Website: apple
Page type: address-validator
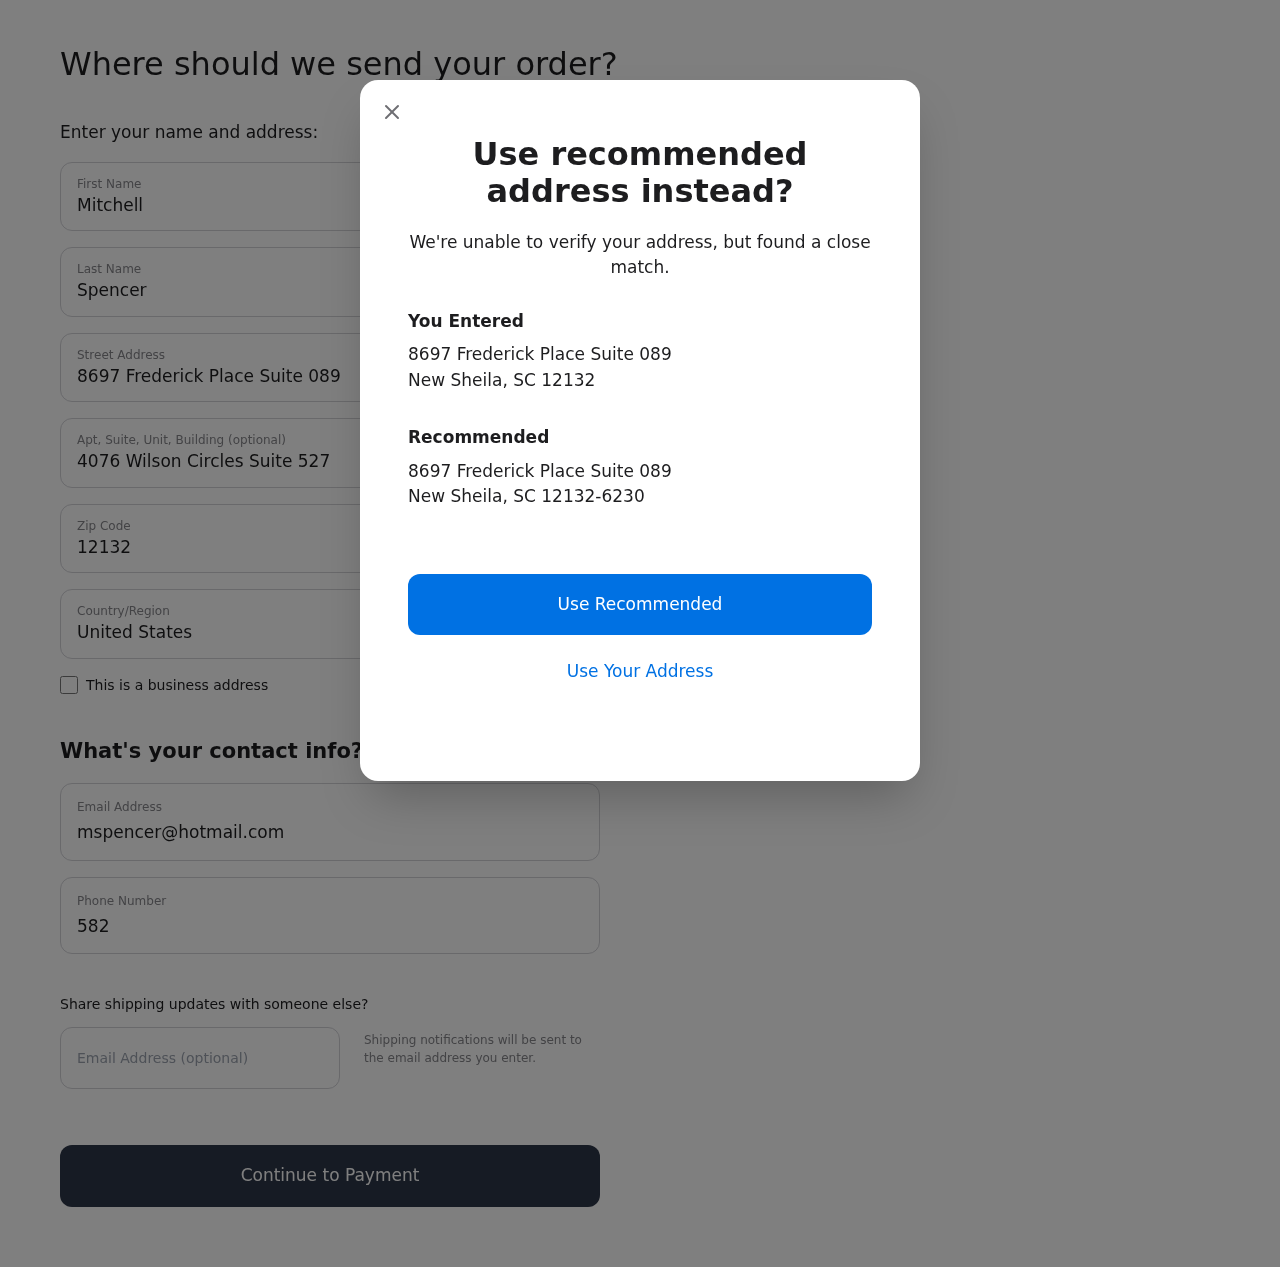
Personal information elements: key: PII_CITY
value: New Sheila
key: PII_COUNTRY
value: United States
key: PII_EMAIL
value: mspencer@hotmail.com
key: PII_FIRSTNAME
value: Mitchell
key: PII_GIFT_EMAIL
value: hchen@yahoo.com
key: PII_LASTNAME
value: Spencer
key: PII_PHONE
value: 5827062260
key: PII_POSTCODE
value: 12132
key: PII_POSTCODE_FULL
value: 12132-6230
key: PII_STATE_ABBR
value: SC
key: PII_STREET
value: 8697 Frederick Place Suite 089
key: PII_STREET2
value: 8697 Frederick Place Suite 089
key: PII_STREET2
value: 4076 Wilson Circles Suite 527
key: PII_CITY2
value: New Sheila
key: PII_STATE_ABBR2
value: SC